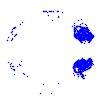
Particle: proton